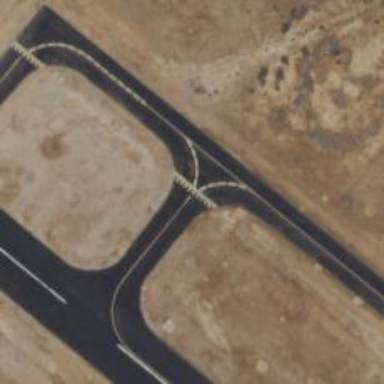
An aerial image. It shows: Asphalt taxiway in the airport.